Here is a 2-D grayscale rendering of raw bearing vibration samples (signal-to-image). Determine the bearing's health state. Answer with exactly one of: normal, inner_race, outer_race, ball.
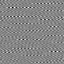
Answer: outer_race